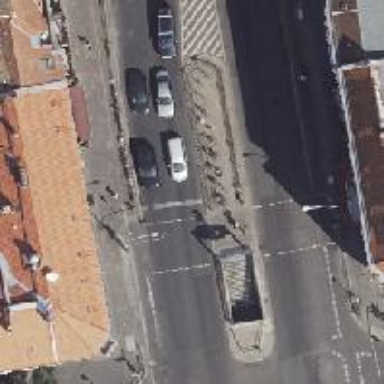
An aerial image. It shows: Subway entrance.